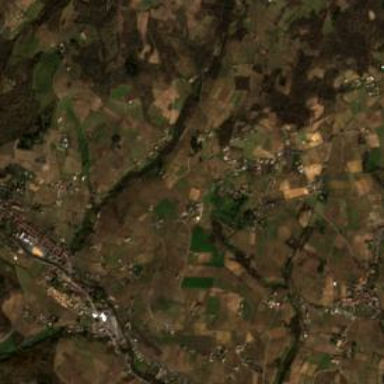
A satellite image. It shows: Small hamlet.